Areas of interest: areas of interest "Red Star Strawberry Garden"
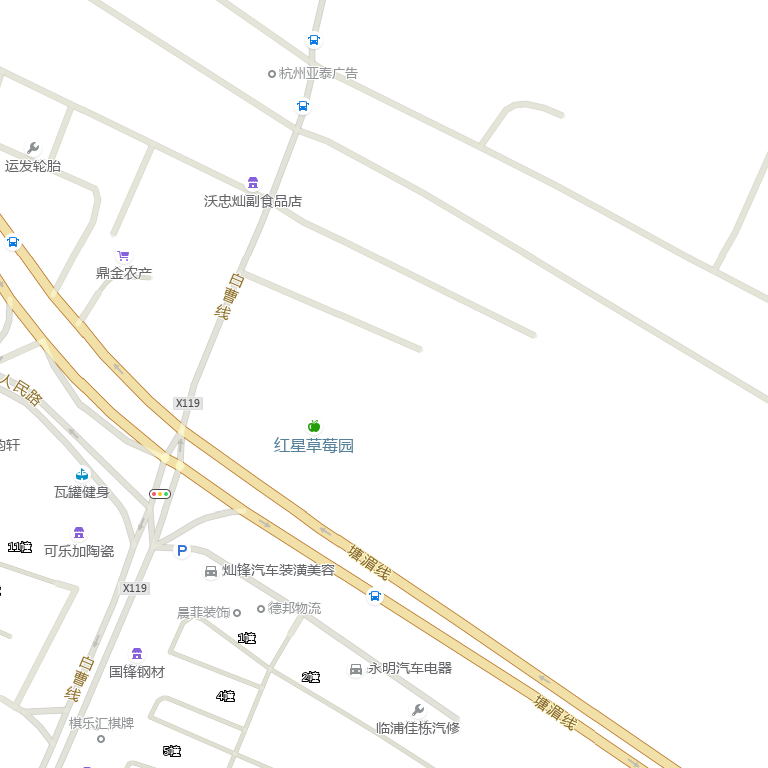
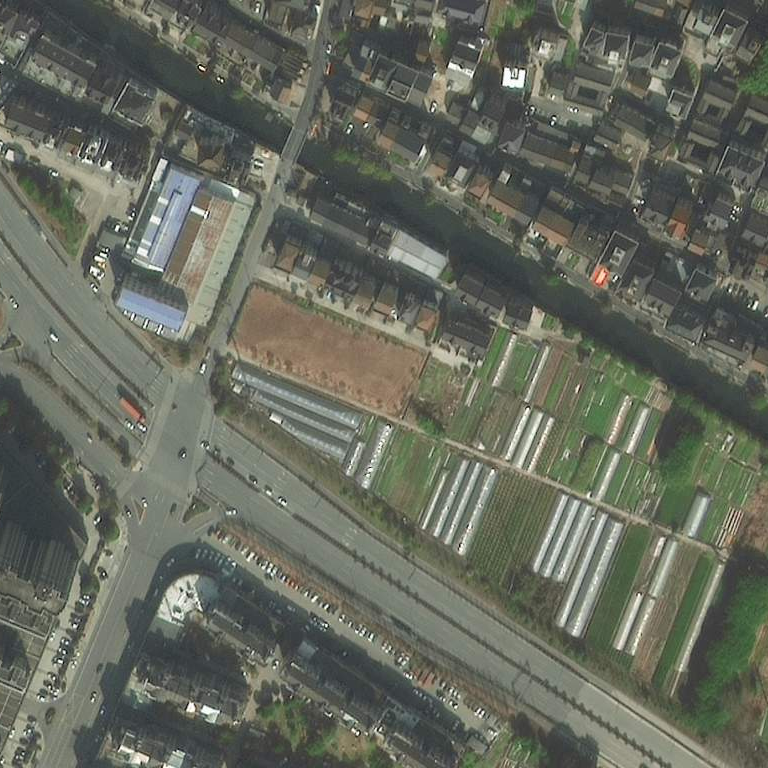